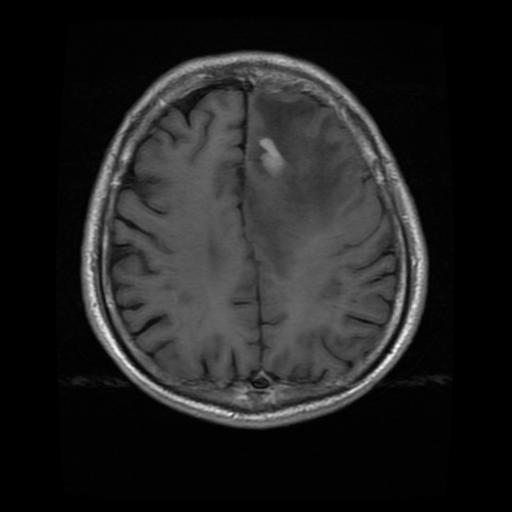
Label: glioma